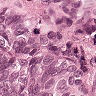
Metastatic tissue present: yes